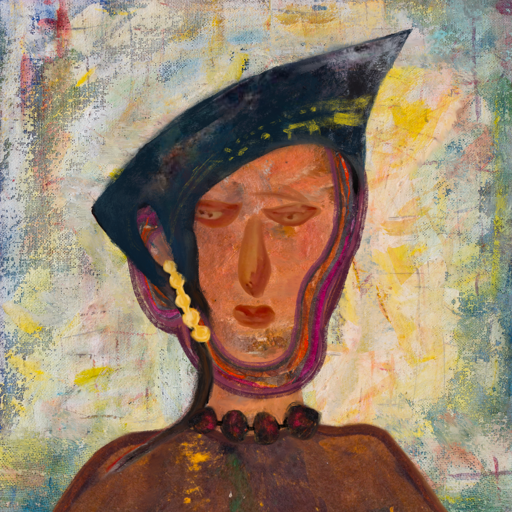
Background: Irani, Head And Neck Front: Boggyland, Face Front: Pious_Lady, Bust: Comrade, Hair Front: Hypocrite, Head Accessory: Irani, Second Necklace: Blank, Necklace: Mosgoul, Baby: Blank